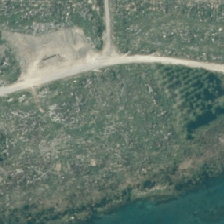
Land cover: low_producing_grassland